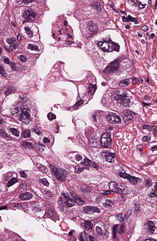
Tumor epithelial tissue: yes
Tumor-associated stroma tissue: no
Normal tissue: no